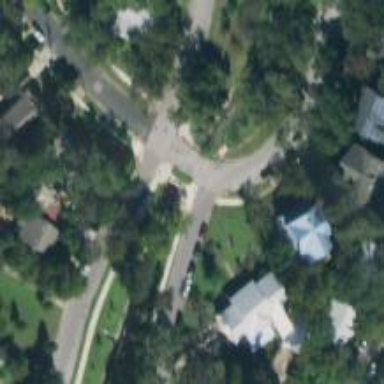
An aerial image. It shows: Residential road with sidewalk on the left side.